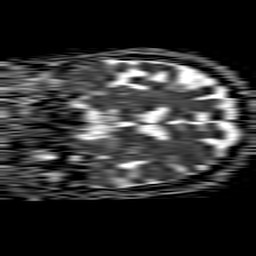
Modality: ADC
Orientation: coronal
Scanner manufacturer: philips
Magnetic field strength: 1.5 T
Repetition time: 4.6 s
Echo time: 0.08517 s